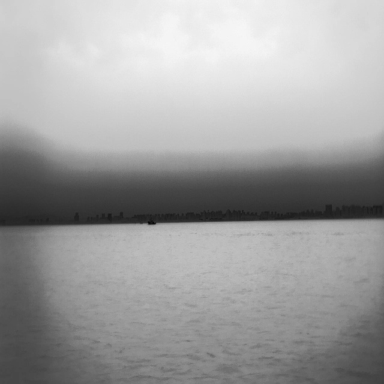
There is a bulk_carrier in the infrared image.